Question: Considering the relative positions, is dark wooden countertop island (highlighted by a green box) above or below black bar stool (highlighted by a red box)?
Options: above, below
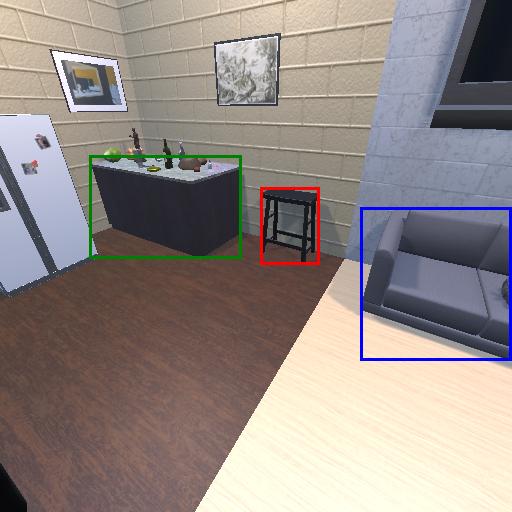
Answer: above